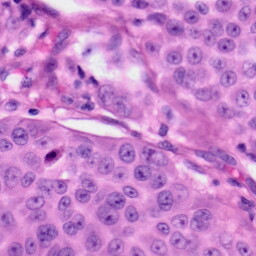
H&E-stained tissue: Skin